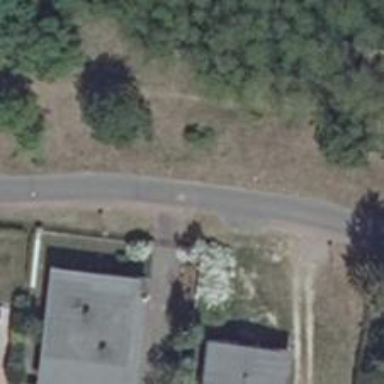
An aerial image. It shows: Asphalt road in living street with no sidewalk.